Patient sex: M
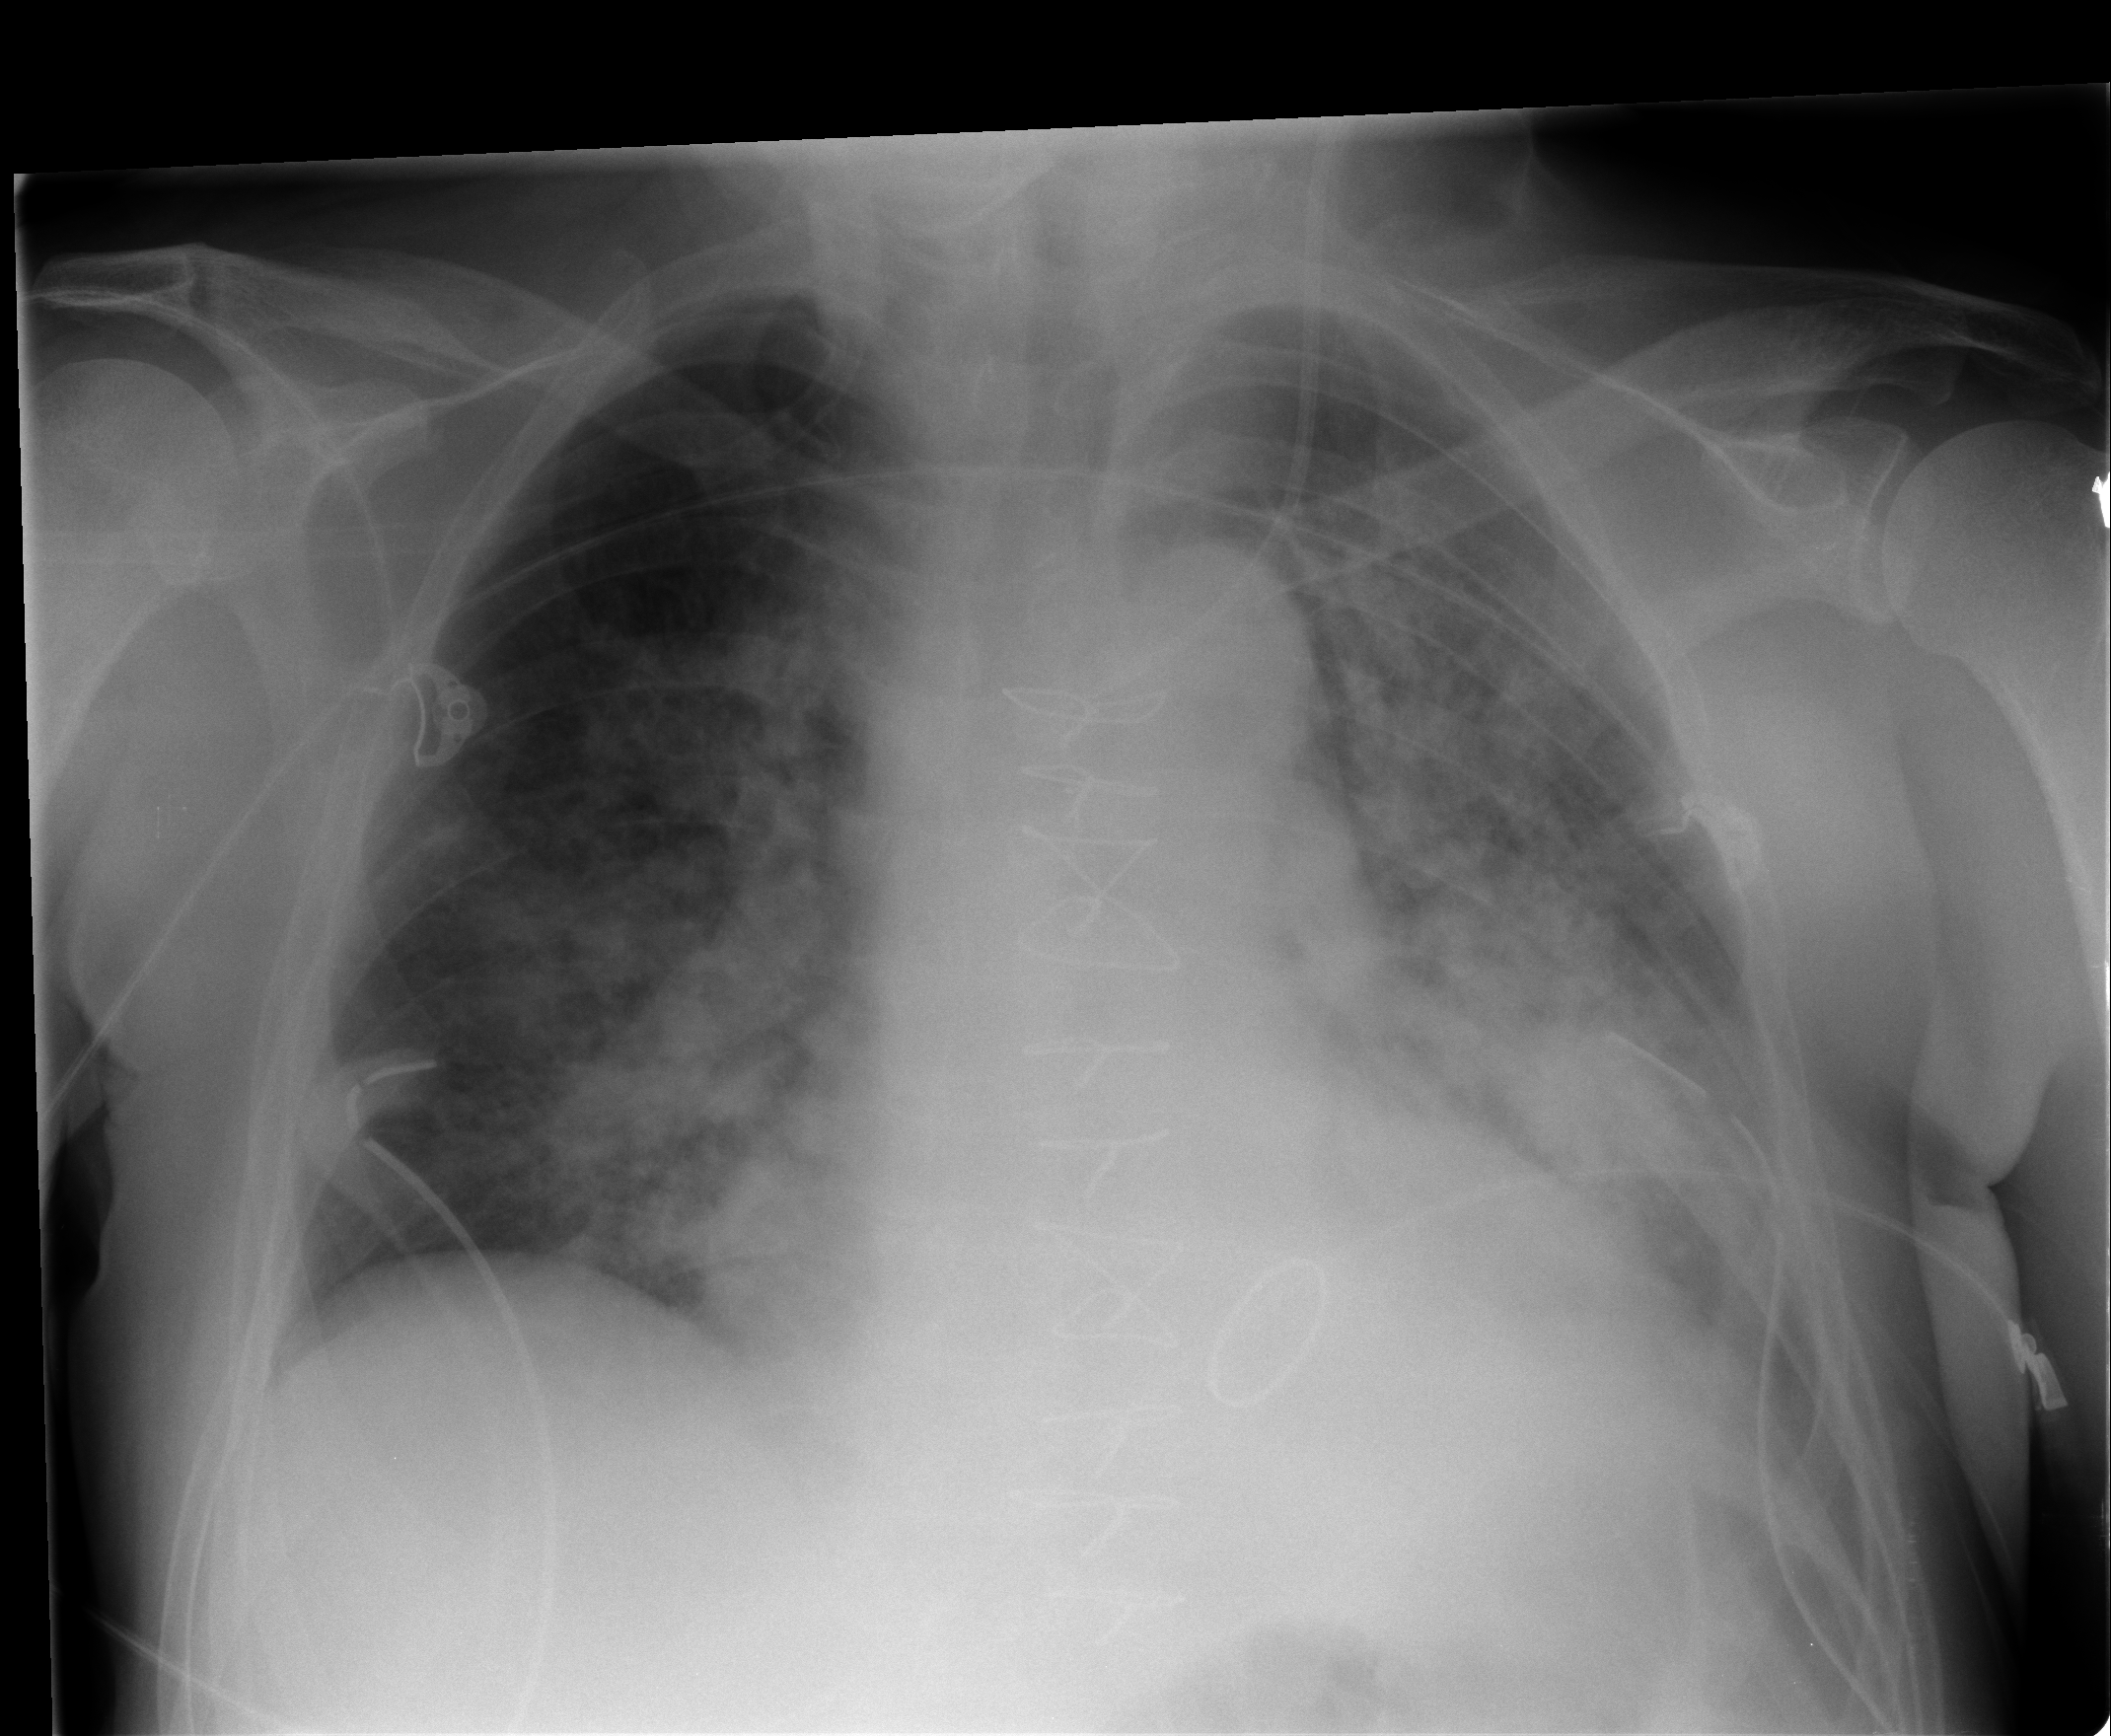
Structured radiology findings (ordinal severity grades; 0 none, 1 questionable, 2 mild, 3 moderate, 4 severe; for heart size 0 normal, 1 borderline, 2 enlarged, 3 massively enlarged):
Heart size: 2
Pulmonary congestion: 3
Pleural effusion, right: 0
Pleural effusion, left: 0
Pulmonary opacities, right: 3
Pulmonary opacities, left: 3
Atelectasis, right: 0
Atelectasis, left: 0